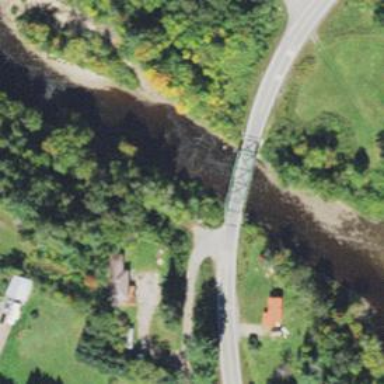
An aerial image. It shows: Secondary road crossing bridge with asphalt surface.